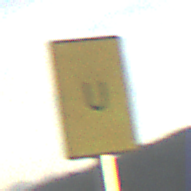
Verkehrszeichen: AnkuendigungOderFortsetzungUmleitungOhnePfeilsymbol
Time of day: SunriseSunset
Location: Outdoor (Nature)
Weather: PartlyCloudy
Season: Summer
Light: Natural